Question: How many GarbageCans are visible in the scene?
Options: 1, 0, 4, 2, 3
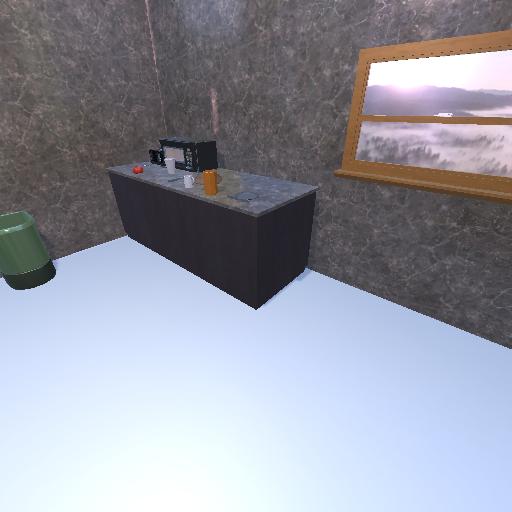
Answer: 1